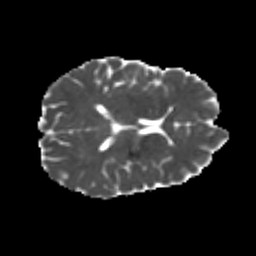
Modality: MD
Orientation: axial
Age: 20
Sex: male
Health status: healthy
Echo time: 0.074 s